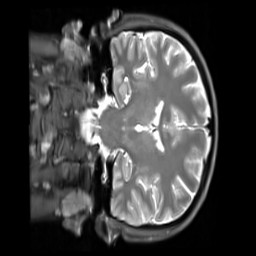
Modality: PDw
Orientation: coronal
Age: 26
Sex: male
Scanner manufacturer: siemens
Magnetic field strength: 3 T
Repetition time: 11.88 s
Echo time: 0.014 s